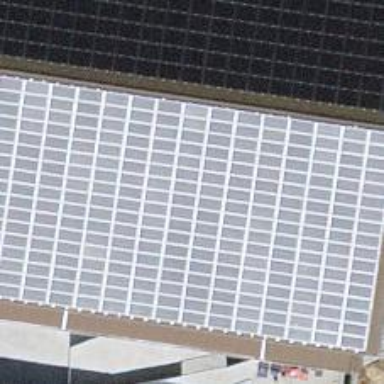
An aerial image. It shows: Solar power generator using photovoltaic panels.